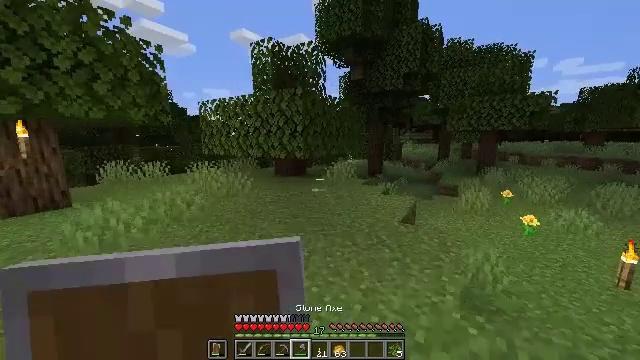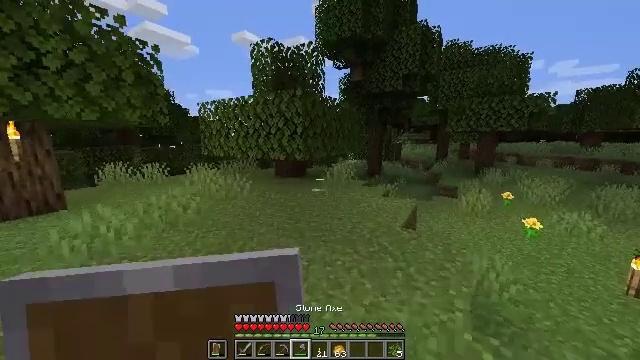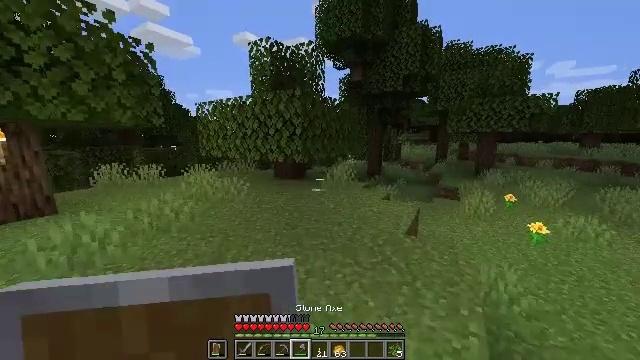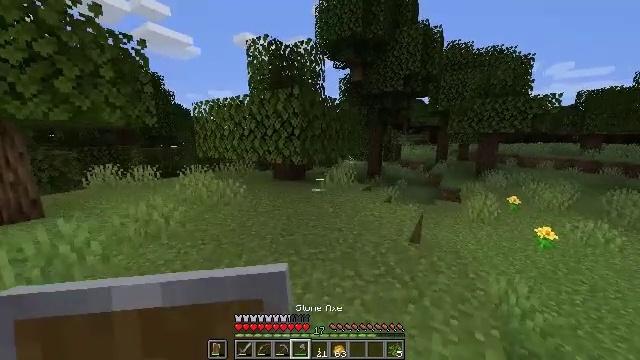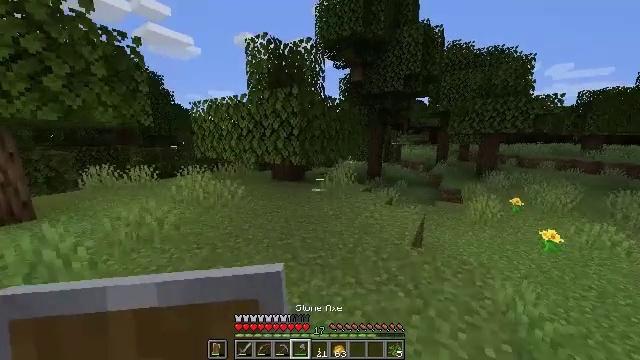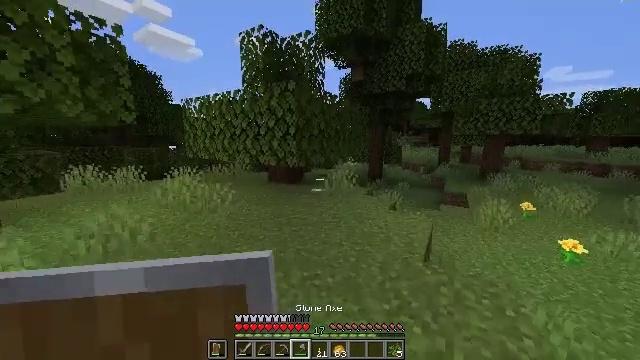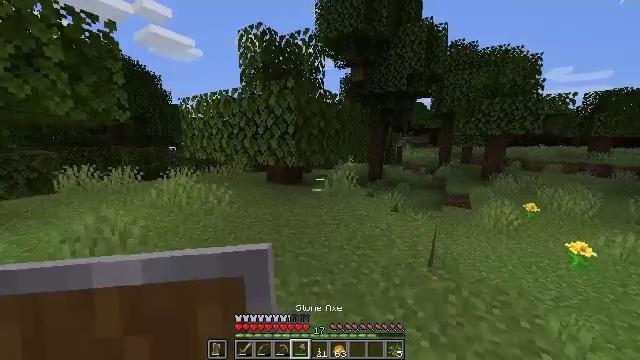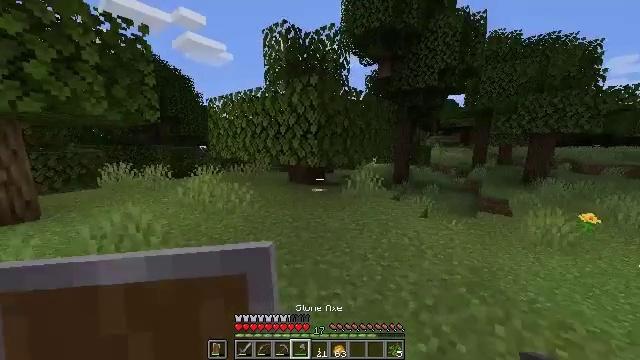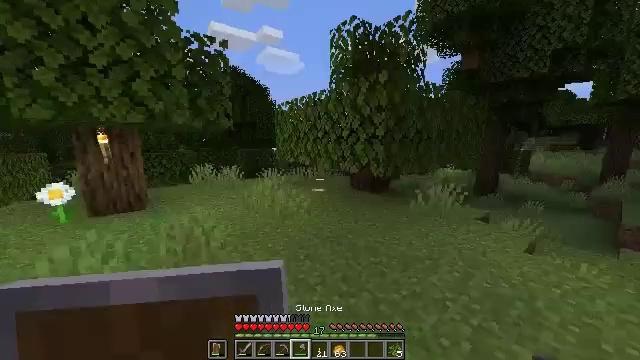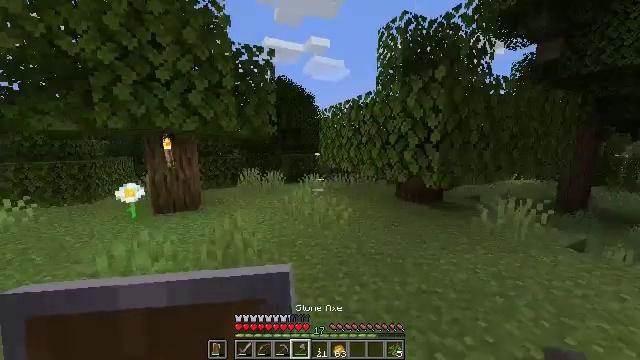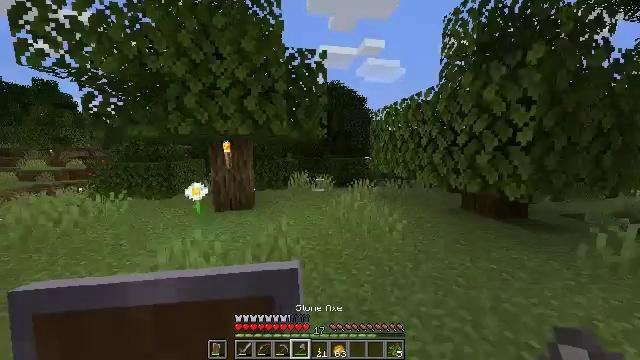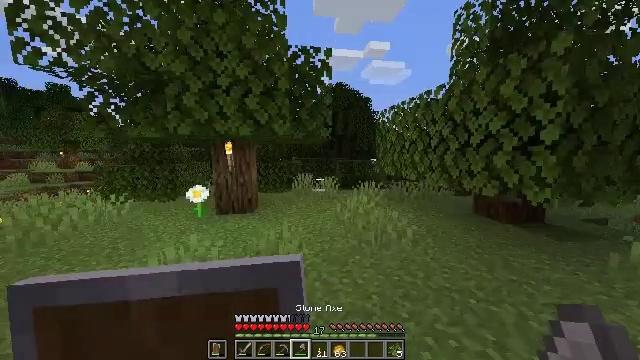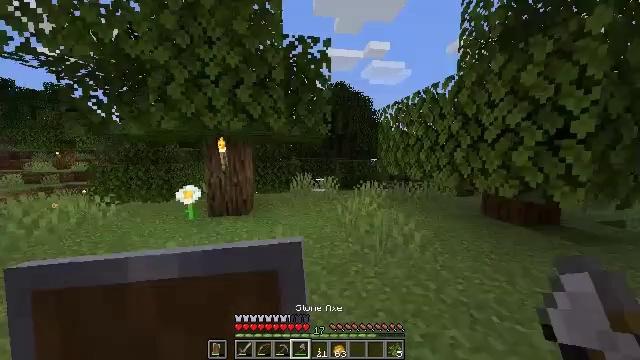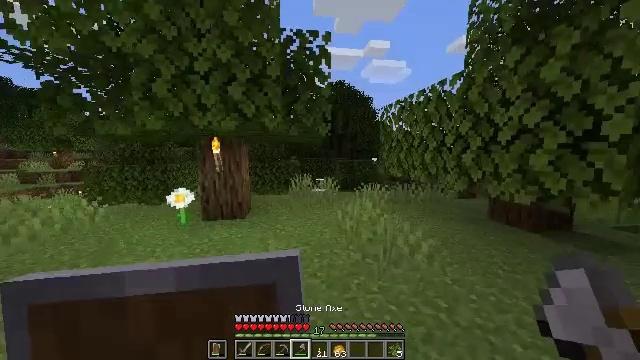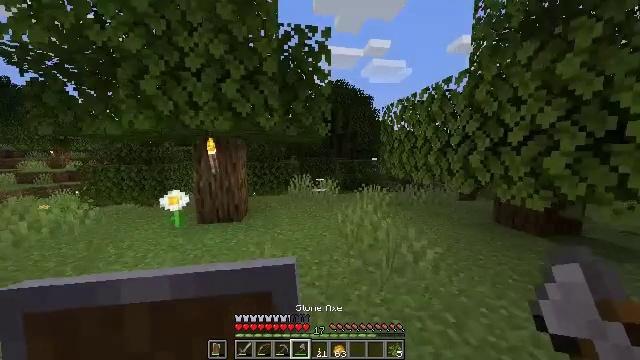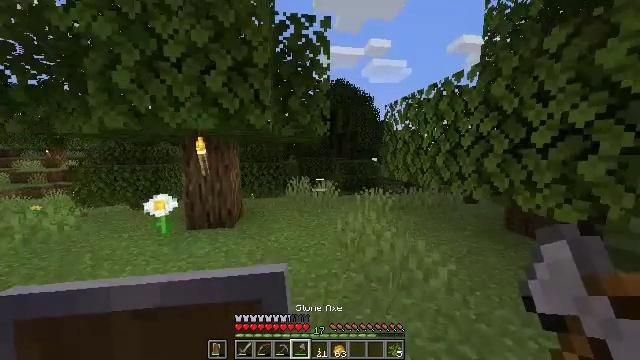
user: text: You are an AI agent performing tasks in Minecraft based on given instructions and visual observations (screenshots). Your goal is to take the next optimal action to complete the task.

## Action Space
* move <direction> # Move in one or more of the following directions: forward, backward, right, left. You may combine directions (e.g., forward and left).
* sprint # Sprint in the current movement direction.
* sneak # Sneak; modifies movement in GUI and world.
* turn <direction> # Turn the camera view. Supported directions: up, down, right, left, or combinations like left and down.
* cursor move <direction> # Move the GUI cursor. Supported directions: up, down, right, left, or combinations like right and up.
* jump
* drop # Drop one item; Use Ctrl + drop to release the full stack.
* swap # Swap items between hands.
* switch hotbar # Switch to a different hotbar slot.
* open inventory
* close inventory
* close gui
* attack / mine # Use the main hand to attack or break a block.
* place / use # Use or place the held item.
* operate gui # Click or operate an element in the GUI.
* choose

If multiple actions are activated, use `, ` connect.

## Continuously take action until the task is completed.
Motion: motion action
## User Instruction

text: Craft a glass bottle with glass.
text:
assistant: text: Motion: move forward
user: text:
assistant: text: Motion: move forward
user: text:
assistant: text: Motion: move forward
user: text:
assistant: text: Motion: move forward
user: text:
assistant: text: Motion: move forward
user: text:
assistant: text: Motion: move forward
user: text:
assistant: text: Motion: move forward, turn left
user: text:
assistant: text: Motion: move forward, turn left
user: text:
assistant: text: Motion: move forward, turn left and up
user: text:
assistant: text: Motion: move forward, turn left
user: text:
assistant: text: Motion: move forward, turn left
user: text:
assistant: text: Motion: move forward
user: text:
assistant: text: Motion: move forward
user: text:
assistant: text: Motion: move forward
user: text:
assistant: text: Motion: move forward, sprint
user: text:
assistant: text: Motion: move forward, sprint, turn left and up
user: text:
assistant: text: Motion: move forward
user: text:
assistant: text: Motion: move forward
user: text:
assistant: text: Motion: move forward
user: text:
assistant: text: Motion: move forward
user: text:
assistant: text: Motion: move forward, turn right
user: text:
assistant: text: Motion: move forward
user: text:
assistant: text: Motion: move forward
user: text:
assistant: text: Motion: move forward, turn down
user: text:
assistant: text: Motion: move forward, turn down
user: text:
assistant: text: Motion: move forward
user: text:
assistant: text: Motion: move forward
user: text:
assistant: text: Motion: move forward, turn right and down
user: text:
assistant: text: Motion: move forward
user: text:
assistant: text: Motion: move forward, turn up